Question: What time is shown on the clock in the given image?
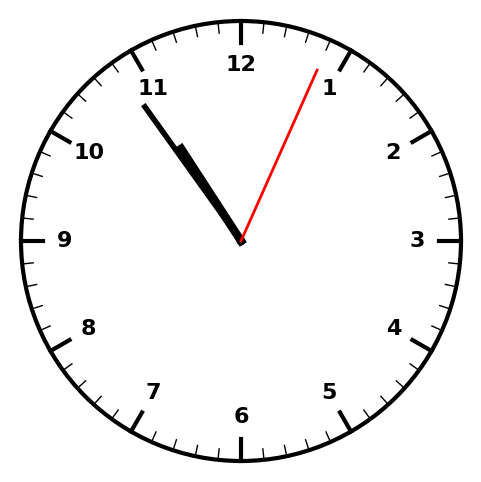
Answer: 10:54:04